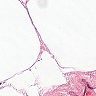
Metastatic tissue present: no